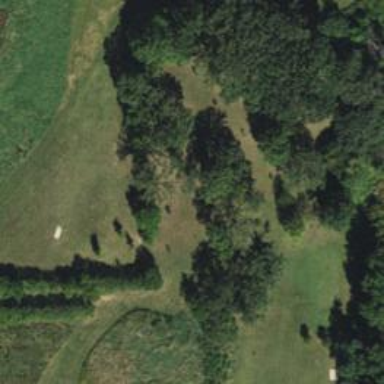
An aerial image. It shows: Disc golf basket.